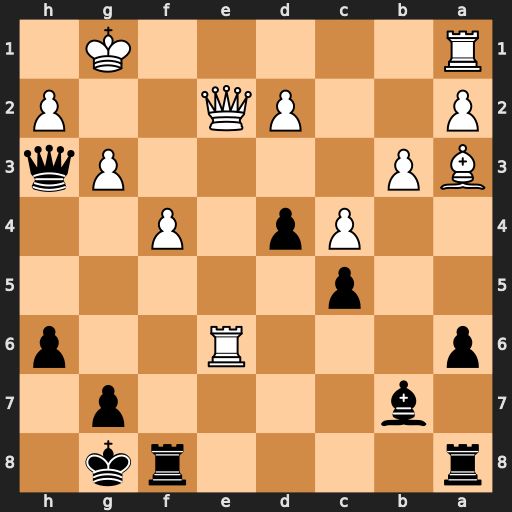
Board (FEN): r4rk1/1b4p1/p3R2p/2p5/2Pp1P2/BP4Pq/P2PQ2P/R5K1
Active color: b
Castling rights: -
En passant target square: -
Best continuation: d3 Qf2 Qxe6